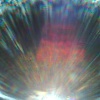
Label: sunburn